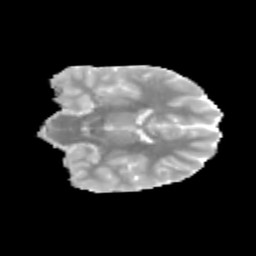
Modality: MD
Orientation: coronal
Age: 10
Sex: male
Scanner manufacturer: siemens
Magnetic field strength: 3 T
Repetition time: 3.8 s
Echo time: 0.07 s